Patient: sex M, age 31
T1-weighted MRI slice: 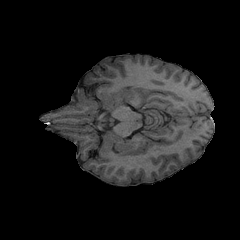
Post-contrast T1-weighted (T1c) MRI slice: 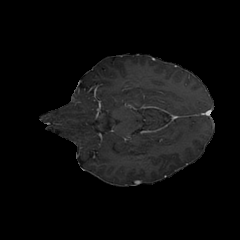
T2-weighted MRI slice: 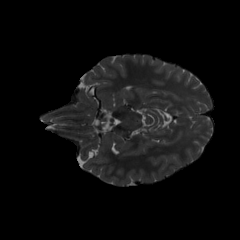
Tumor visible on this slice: no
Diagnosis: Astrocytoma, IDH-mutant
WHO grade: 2